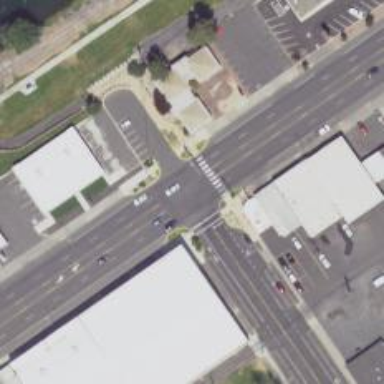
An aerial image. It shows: Controlled crossing on the road.